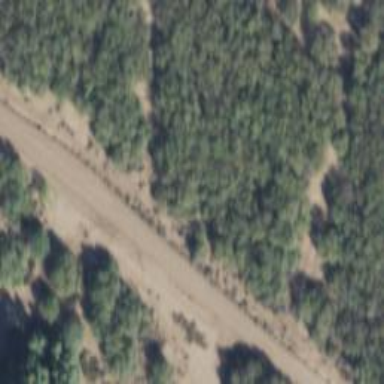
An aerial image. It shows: Unclassified road.